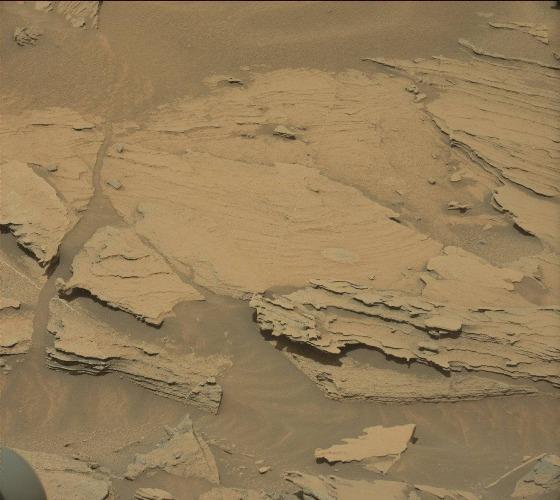
Terrain classes present: Background, Bedrock, Gravel / Sand / Soil, Shadow